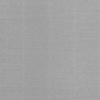
Label: dusty